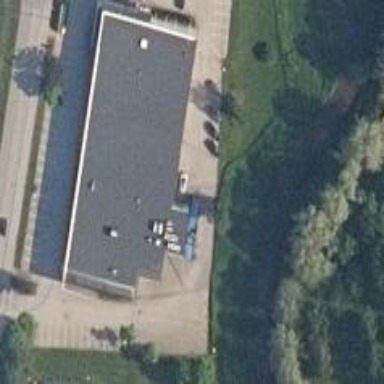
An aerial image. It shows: Supermarket building.